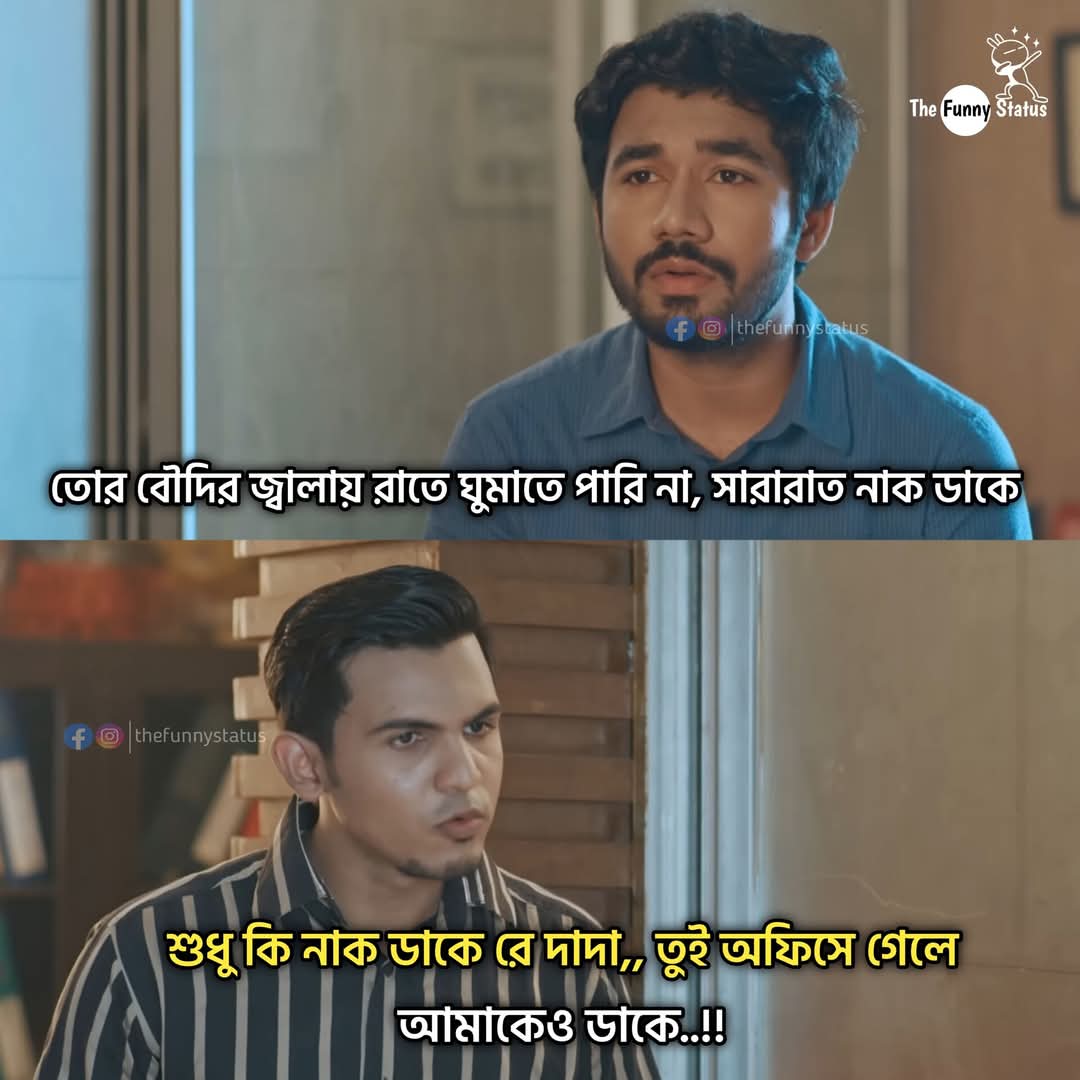
Text: তোর বৌদির জ্বালায় রাতে ঘুমাতে পারি না, সারারাত নাক ডাকে
শুধু কি নাক ডাকে রে দাদা,, তুই অফিসে গেলে আমাকেও ডাকে..!!
Label: Non Hate